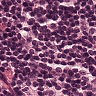
Metastatic tissue present: no